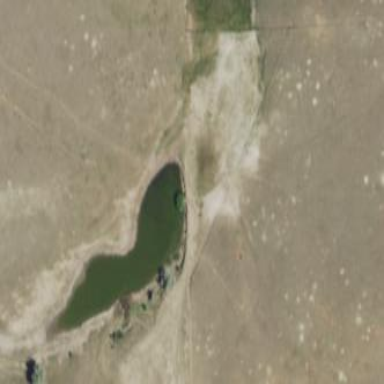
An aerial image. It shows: Reservoir.